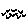
Label: bird